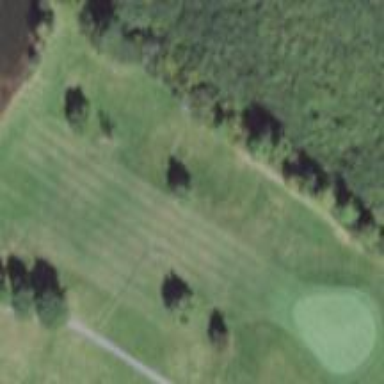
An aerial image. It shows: Golf fairway surrounded by grass.